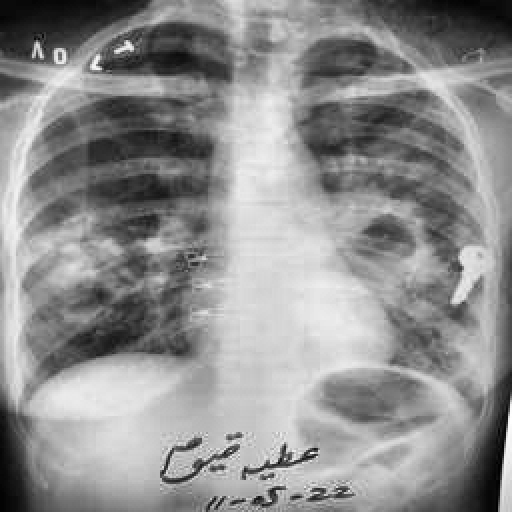
Finding: TUBERCULOSIS